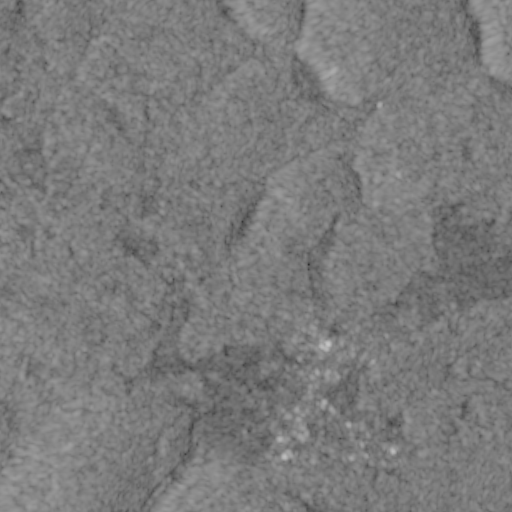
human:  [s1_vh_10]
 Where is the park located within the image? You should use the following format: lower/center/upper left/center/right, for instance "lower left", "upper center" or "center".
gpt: The park is located in the lower right of the image.
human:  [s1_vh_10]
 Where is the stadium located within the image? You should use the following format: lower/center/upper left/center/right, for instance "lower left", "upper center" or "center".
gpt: The stadium is located in the lower center of the image.
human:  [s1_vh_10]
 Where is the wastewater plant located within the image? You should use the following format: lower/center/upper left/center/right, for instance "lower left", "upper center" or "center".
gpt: The wastewater plant is located in the center right of the image.
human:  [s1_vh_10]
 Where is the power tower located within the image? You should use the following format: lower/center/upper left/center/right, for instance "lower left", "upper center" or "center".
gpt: There is no power tower in the image.

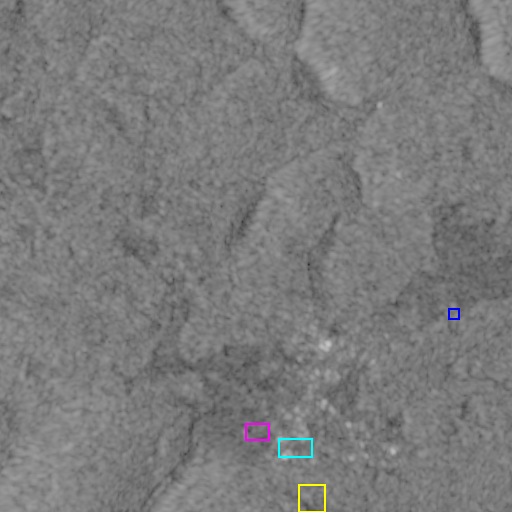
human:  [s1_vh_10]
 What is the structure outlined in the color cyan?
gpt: The structure outlined in cyan is a park.
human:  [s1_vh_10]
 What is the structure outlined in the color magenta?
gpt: The structure outlined in magenta is a parking lot.
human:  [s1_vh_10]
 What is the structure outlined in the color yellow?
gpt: The structure outlined in yellow is a stadium.
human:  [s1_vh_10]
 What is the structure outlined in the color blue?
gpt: The structure outlined in blue is a wastewater plant.
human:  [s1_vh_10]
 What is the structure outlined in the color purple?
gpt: There is no purple outline.